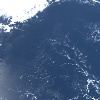
Label: water